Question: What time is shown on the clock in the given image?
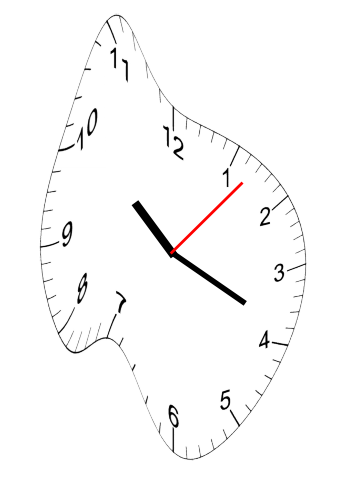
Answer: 10:19:07